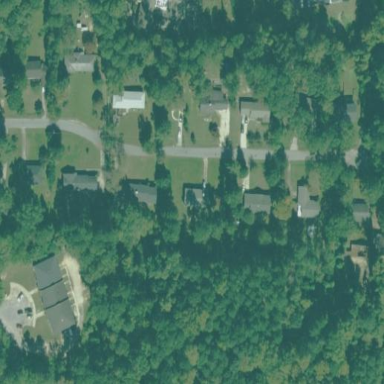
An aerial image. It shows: Residential area within neighborhood.